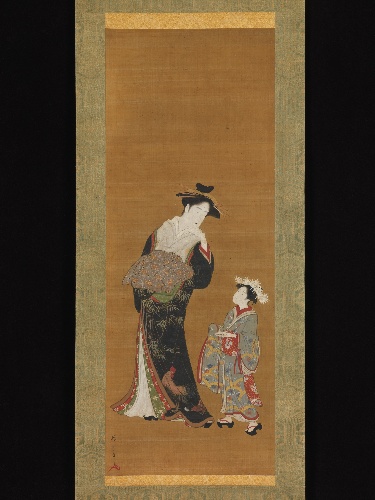
Artist: Katsukawa Shunshō　勝川春章
Artist bio: Japanese, 1726–1792
Date: 18th century
Object type: Hanging scroll
Classification: Paintings
Medium: Hanging scroll; ink and color on silk
Culture: Japan
Period: Edo period (1615–1868)
Dimensions: 40 3/4 x 12 1/2 in. (103.5 x 31.8 cm)
Department: Asian Art
Credit line: Charles Stewart Smith Collection, Gift of Mrs. Charles Stewart Smith, Charles Stewart Smith Jr., and Howard Caswell Smith, in memory of Charles Stewart Smith, 1914
Accession year: 1914
Repository: Metropolitan Museum of Art, New York, NY
Tags: Women